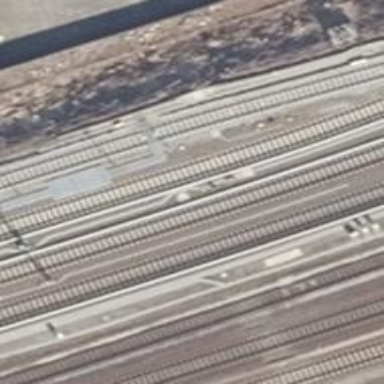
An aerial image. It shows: Railway signal.